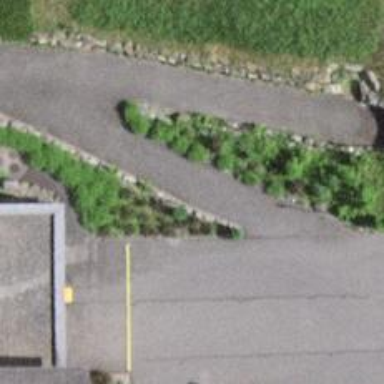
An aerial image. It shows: Asphalt path.